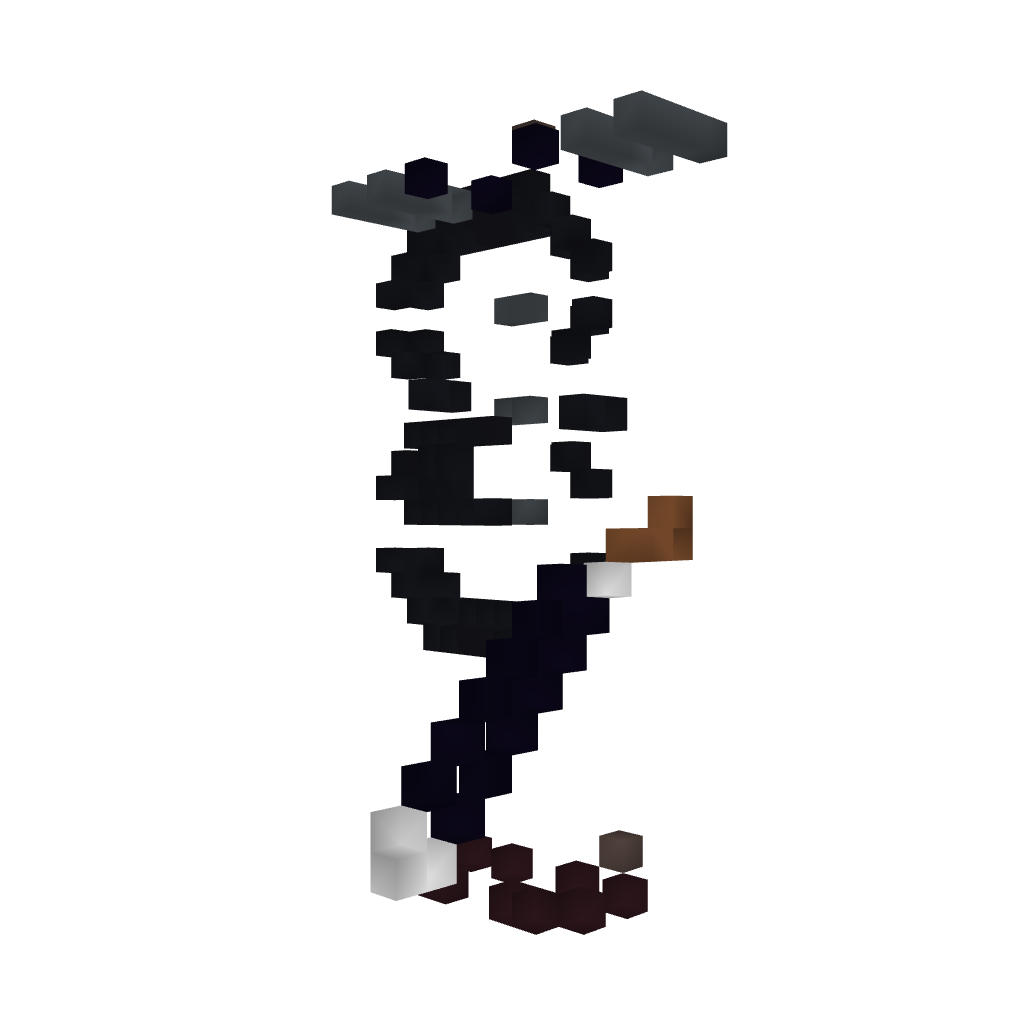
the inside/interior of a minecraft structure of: Myrmidon Statue